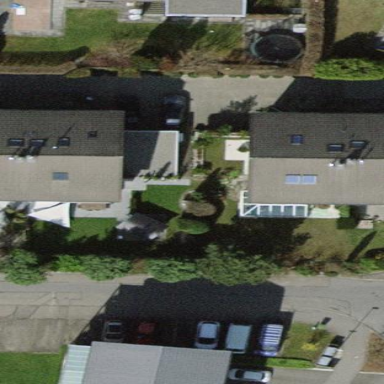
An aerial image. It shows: Semi-detached house.